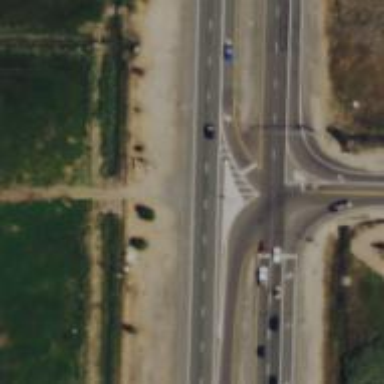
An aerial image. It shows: Asphalt trunk link road.